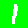
Digit: 1